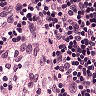
Metastatic tissue present: no